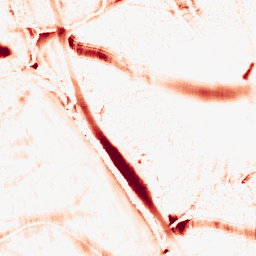
Category: morphological
Decomposition family: morphological_ellipse
Decomposition parameters: operation: opening
width: 30
height: 20
Upsampling method: sinc_hamming
Upsampling parameters: scale: 8
kernel_size: 16
Upsampling scale: 8